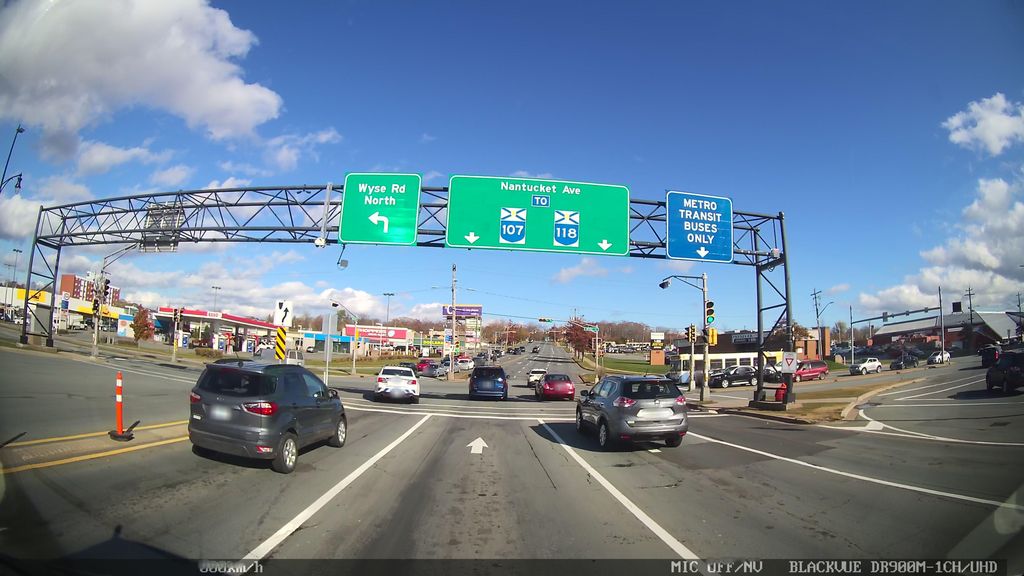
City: halifax